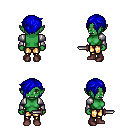
a pixel art fantasy rpg character, female body template, orc, green skin, steel arm armor, gold greaves, blue pixie cut hairstyle, maroon shoes, dagger, four views (front, back, left, right), 2x2 character sprite sheet, small pixel art, hard edges, no anti-aliasing